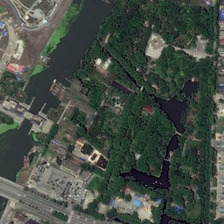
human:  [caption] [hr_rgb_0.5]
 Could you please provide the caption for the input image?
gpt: a river and some buildings are near a park with many green trees and a pond .

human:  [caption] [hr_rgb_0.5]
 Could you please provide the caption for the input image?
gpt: a river and some buildings are near a park with many green trees and a pond .

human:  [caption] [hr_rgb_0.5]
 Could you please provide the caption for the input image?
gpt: a river and some buildings are near a park with many green trees and a pond .

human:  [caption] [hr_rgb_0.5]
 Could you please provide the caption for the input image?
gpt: a river and some buildings are near a park with many green trees and a pond .

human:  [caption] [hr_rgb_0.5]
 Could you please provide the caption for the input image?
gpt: a river and some buildings are near a park with many green trees and a pond .